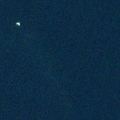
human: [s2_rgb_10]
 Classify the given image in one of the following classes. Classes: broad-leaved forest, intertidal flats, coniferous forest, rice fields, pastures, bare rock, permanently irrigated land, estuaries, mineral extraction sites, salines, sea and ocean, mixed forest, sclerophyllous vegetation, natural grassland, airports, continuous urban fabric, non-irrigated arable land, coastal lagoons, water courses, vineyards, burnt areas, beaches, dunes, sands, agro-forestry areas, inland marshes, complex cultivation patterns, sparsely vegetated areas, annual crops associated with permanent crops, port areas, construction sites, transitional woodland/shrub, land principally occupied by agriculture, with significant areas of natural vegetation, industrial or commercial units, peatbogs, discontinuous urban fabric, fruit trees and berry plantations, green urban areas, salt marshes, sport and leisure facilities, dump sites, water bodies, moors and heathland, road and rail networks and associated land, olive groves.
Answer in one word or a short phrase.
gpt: sea and ocean